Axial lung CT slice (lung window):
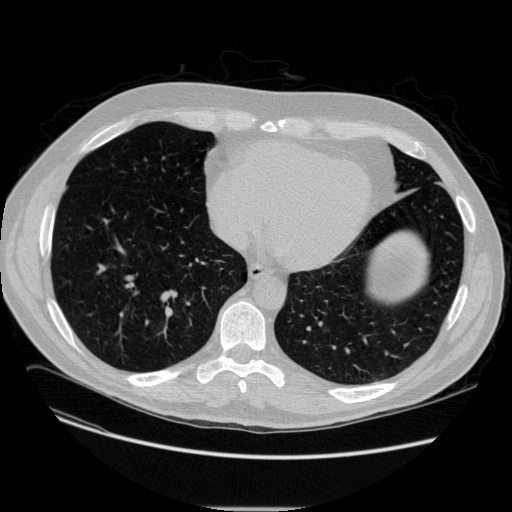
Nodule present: no